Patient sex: M
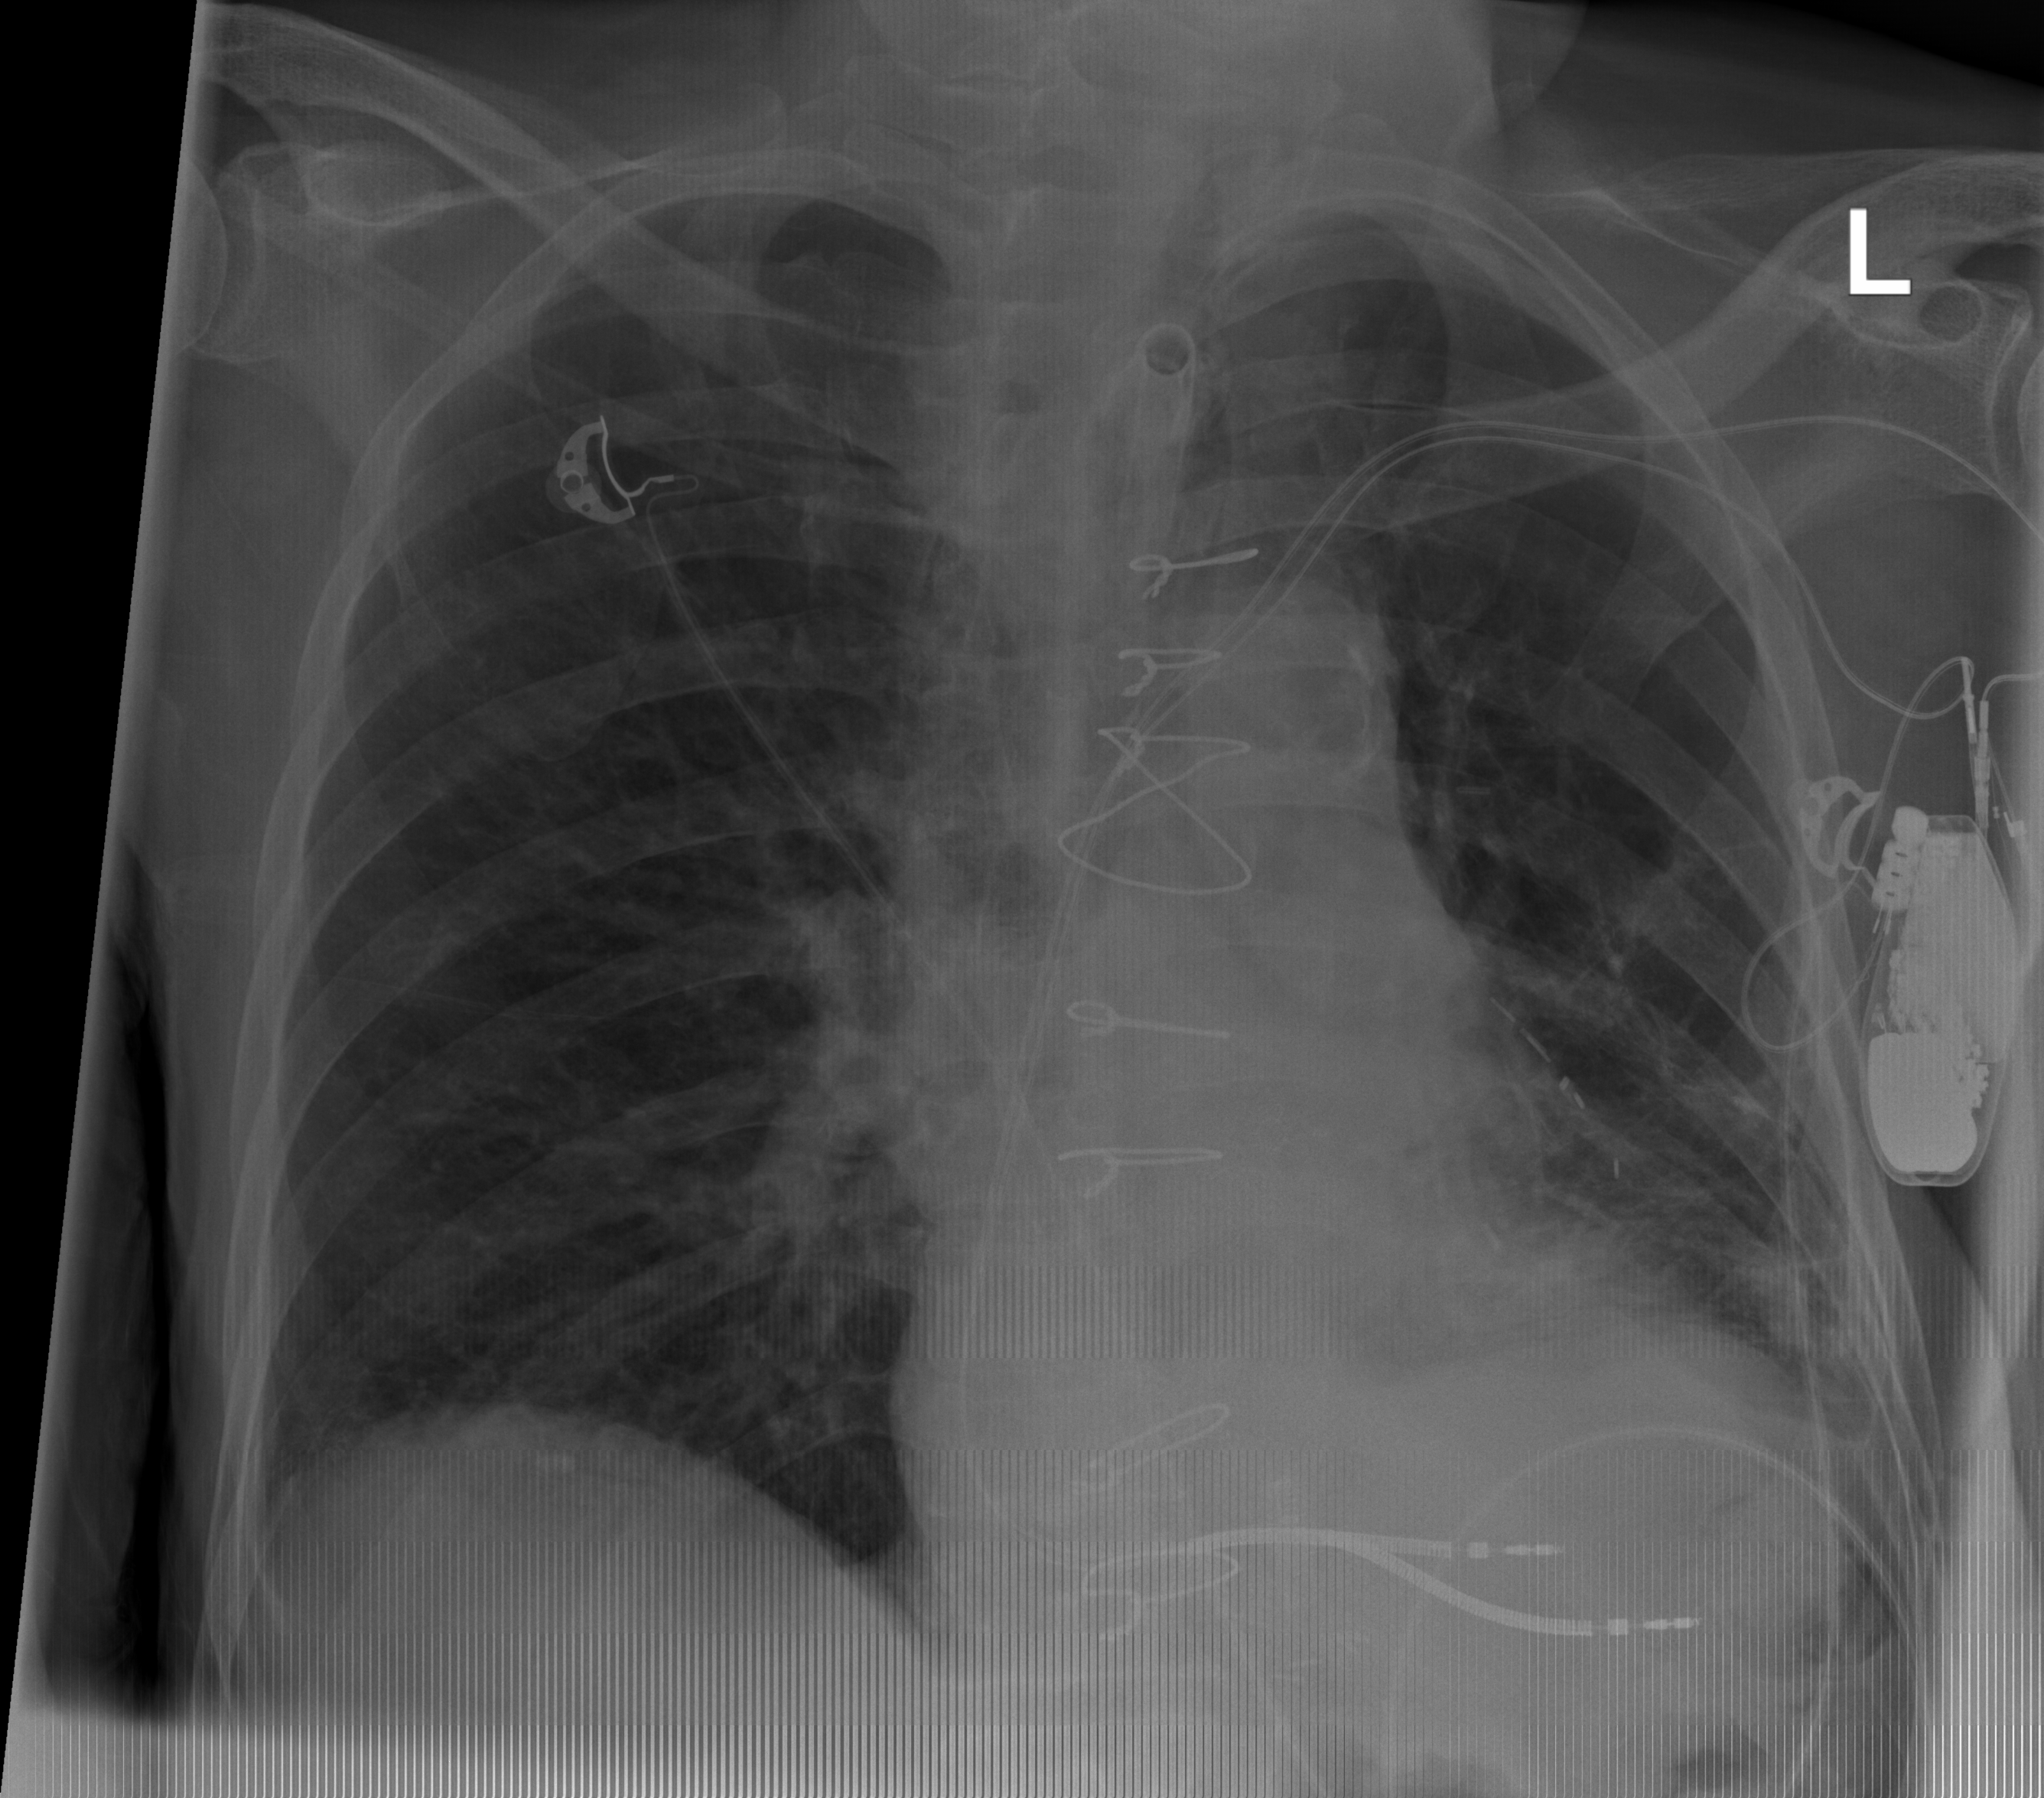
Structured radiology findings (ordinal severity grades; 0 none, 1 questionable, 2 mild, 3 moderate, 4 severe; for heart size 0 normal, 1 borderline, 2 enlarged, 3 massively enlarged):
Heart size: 0
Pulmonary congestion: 0
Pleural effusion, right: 0
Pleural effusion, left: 2
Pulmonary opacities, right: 0
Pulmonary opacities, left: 2
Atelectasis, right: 0
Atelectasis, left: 3